A bearing vibration time series has been folded into this square grayscale image, one row per segment of consecutive samples. Diagnose the bearing from this image, choosing from: normal, inner_race, outer_race, ball.
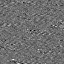
Answer: inner_race